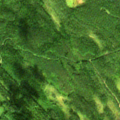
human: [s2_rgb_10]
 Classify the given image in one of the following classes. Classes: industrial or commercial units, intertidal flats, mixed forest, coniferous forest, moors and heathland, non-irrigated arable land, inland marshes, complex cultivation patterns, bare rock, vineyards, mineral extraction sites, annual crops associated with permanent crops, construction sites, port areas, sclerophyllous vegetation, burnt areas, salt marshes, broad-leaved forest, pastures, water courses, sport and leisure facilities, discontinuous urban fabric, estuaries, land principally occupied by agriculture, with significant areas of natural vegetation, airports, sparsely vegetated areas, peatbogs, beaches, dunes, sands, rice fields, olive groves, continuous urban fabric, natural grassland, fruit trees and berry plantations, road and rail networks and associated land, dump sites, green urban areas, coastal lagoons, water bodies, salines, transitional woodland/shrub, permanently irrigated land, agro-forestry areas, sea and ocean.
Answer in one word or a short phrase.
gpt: coniferous forest, mixed forest